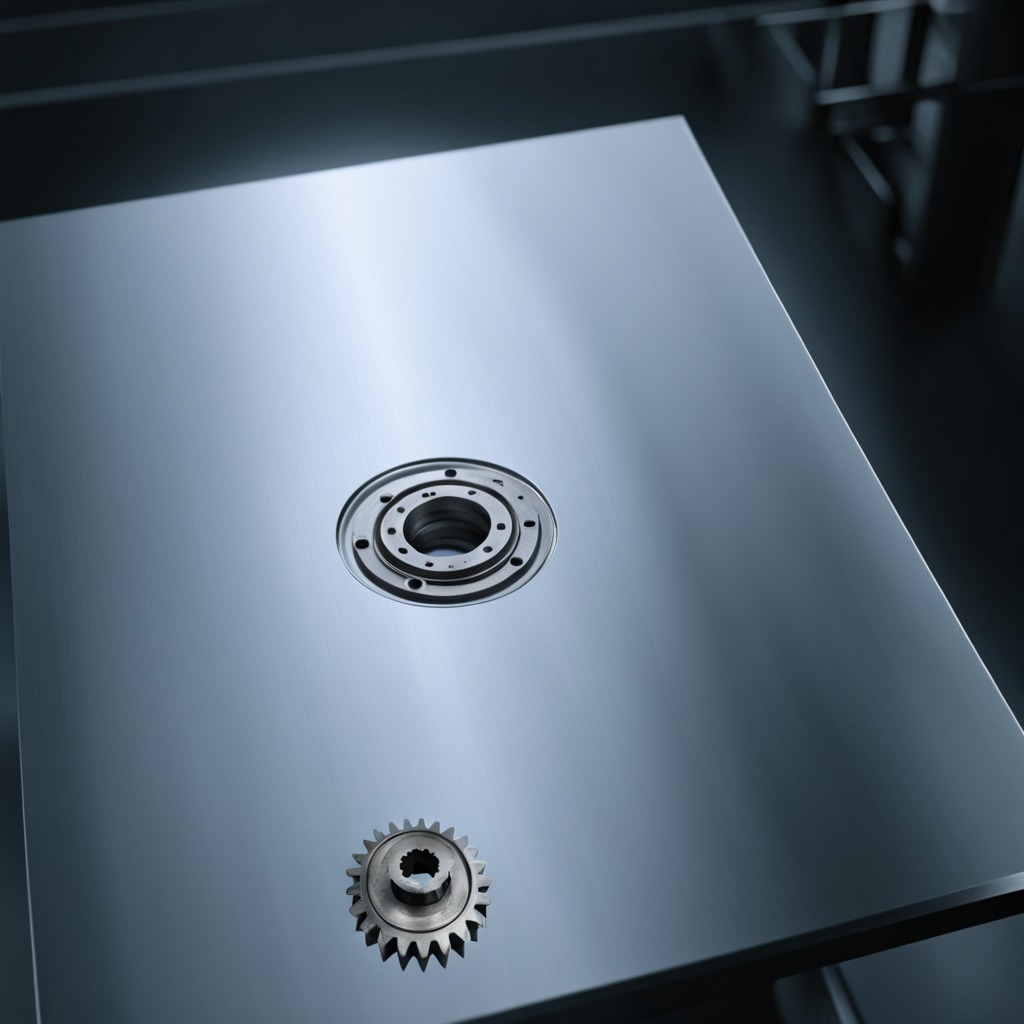
A steel gear with teeth is lying on a metal table in a machine shop under fluorescent lights.